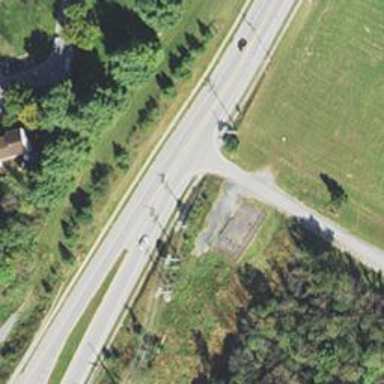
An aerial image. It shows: Uncontrolled road crossing.